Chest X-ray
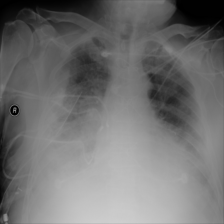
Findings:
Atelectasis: negative
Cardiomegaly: negative
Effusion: negative
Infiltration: negative
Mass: negative
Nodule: negative
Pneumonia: negative
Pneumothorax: negative
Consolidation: negative
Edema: negative
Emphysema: negative
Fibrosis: negative
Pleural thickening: negative
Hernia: negative